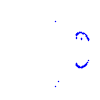
Particle: kaon